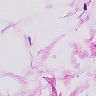
Metastatic tissue present: no